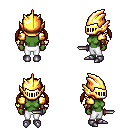
a pixel art fantasy rpg character, female body template, orc, green skin, gold arm armor, white pants, blonde twin-tailed hairstyle, gold helm, leather bracers, metal boots, dagger, four views (front, back, left, right), 2x2 character sprite sheet, small pixel art, hard edges, no anti-aliasing